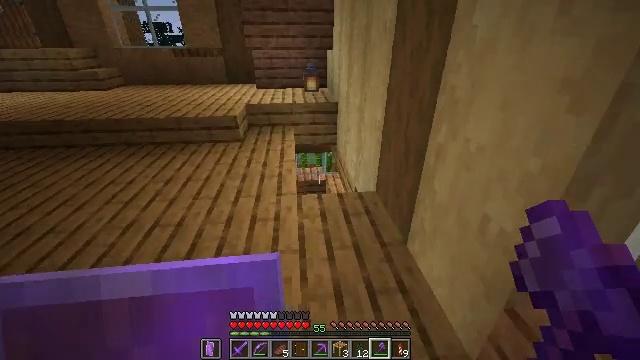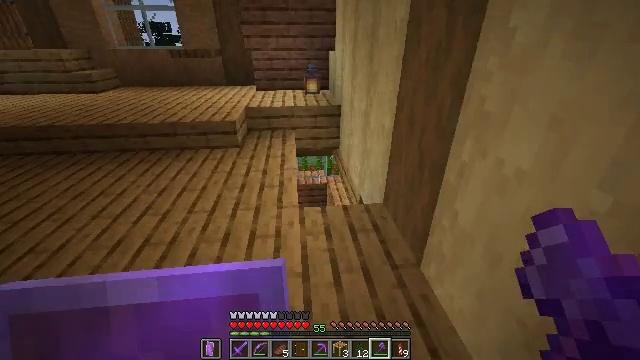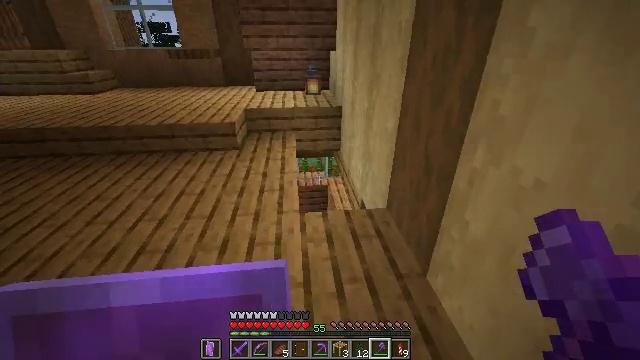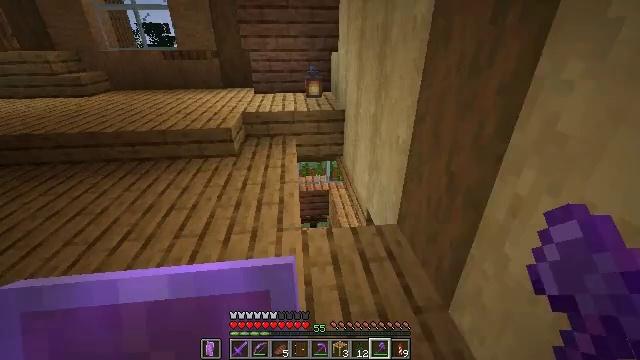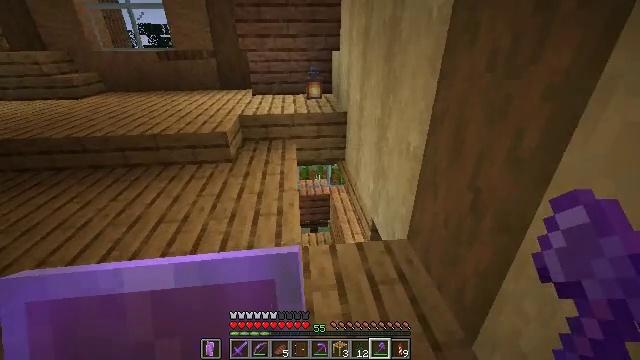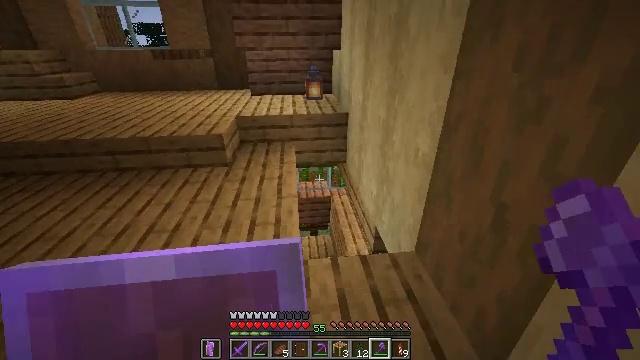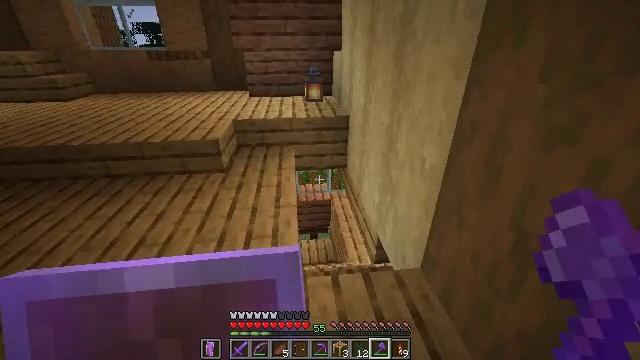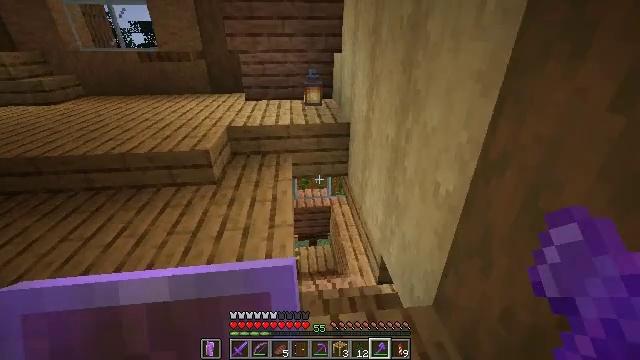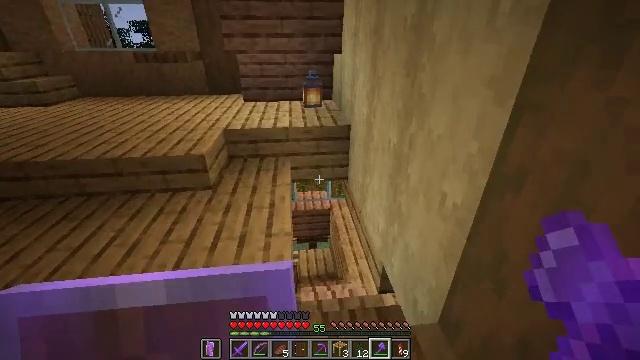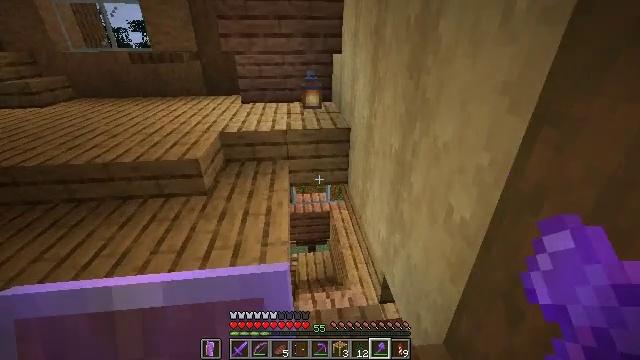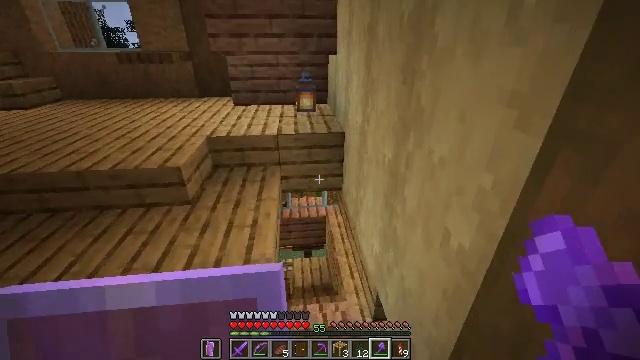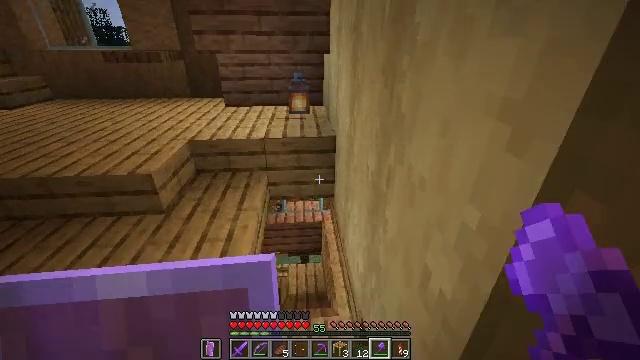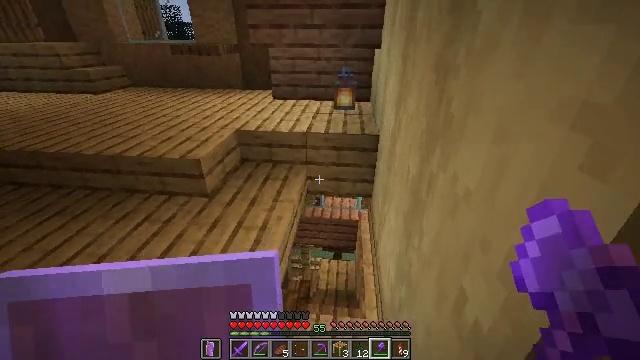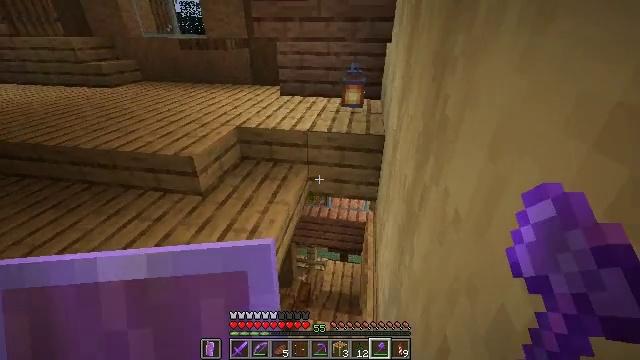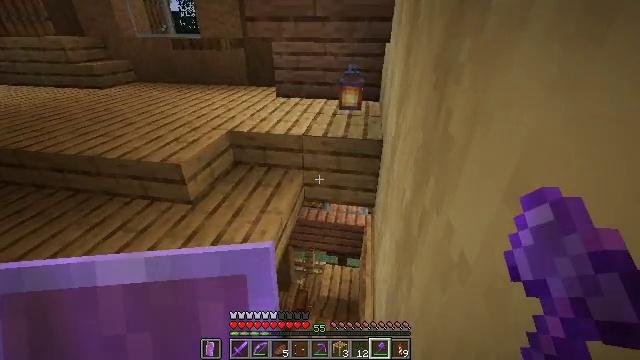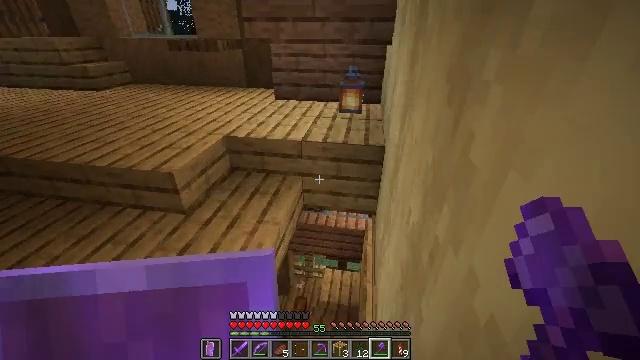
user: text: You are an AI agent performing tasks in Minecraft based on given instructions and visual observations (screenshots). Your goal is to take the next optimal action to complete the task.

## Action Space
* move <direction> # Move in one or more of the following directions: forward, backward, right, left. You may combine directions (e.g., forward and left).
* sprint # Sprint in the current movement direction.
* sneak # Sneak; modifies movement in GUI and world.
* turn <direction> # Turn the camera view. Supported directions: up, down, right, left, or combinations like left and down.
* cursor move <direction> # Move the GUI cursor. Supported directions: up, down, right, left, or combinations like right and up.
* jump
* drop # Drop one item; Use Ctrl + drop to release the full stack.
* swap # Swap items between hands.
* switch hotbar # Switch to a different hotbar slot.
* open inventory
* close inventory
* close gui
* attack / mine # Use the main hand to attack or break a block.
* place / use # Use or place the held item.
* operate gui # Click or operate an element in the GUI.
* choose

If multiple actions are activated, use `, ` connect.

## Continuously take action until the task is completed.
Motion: motion action
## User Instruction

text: Break the brown shulker box to pick it up.
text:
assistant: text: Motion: move forward
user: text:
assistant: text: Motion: move forward
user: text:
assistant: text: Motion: move forward
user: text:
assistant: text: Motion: move forward
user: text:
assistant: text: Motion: move forward
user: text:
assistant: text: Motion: move forward
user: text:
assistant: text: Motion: move forward
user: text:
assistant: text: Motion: move forward
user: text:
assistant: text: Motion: move forward and move right
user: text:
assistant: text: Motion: move forward and move right
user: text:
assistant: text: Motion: move forward and move right, turn left
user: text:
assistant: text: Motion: move forward and move right, turn left and down
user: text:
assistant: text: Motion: move forward and move right, turn left
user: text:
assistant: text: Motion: move forward
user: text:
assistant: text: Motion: move forward
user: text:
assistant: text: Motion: move forward
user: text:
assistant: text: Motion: move forward
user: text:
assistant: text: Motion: move forward and move right
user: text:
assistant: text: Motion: move forward and move right
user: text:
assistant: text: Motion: move forward and move right
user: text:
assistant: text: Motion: move forward and move right
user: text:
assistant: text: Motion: move forward and move right
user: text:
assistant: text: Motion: move forward
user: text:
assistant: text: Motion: move forward
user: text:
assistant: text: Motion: move forward
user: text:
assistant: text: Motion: move forward
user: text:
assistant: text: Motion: move forward
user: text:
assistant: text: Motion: move forward
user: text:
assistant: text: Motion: move forward
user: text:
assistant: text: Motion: move forward, turn left